Field crop: maize
Growth stage: 2
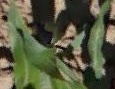
Species: maize